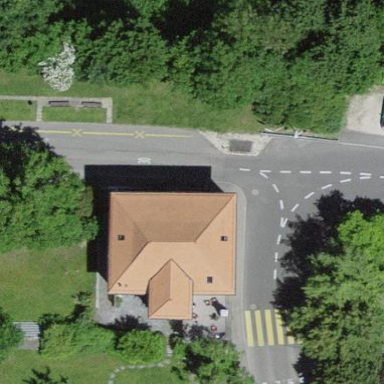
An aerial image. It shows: Building with hipped roof.